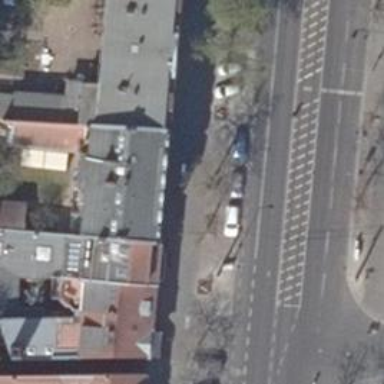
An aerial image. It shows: Restaurant.